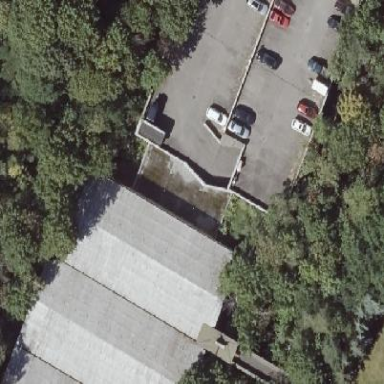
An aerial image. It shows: Service building.